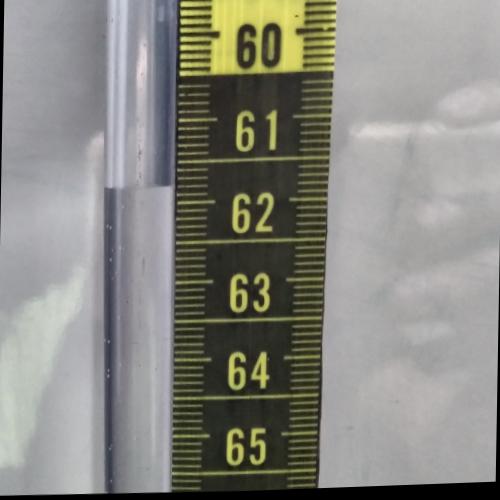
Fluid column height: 61.8 cm